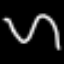
Label: squiggle